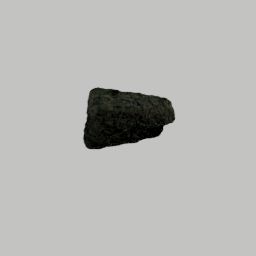
Label: architecture